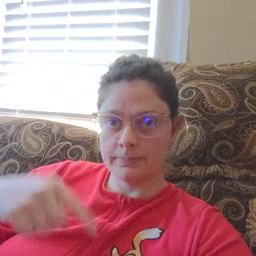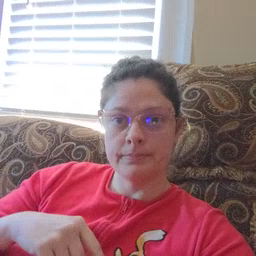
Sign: black